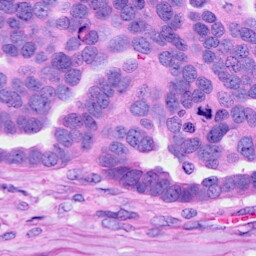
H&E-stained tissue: Ovarian